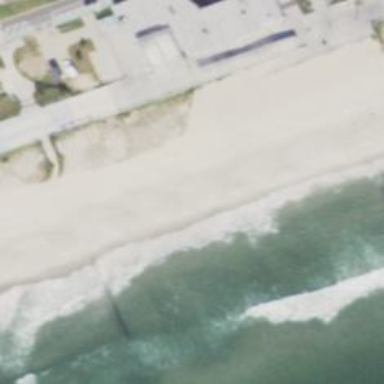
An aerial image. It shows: Lifeguard station.